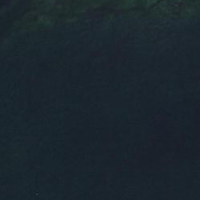
EUNIS habitat code: 14
Species observed at this site:
Phalacrocorax carbo